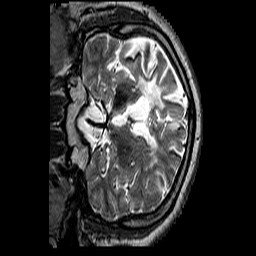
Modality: T2w
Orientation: coronal
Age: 46
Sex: male
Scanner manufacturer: siemens
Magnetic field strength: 3 T
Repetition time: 3.2 s
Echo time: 0.212 s